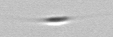
Label: Cylindrotheca_morphotype1